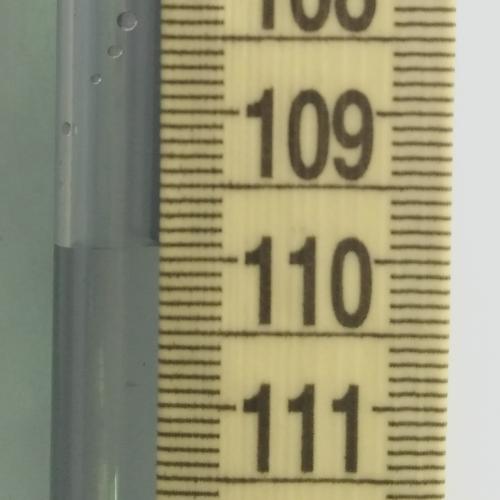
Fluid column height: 109.9 cm